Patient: sex M, age 52
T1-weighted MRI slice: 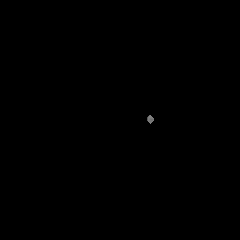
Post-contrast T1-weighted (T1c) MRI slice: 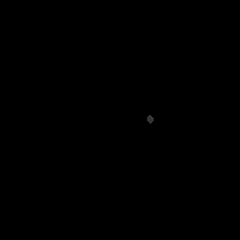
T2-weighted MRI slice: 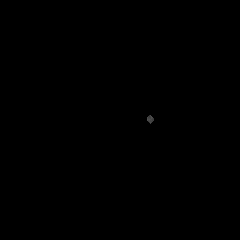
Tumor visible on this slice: no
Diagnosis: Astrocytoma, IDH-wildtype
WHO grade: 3